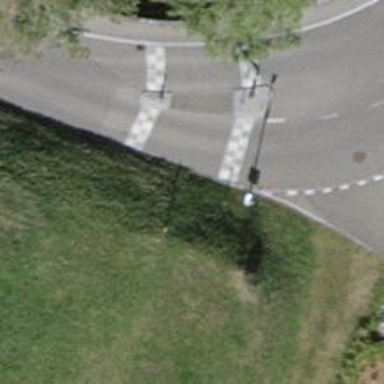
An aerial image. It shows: Bus stop with platform for public transport.